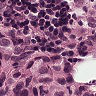
Metastatic tissue present: yes